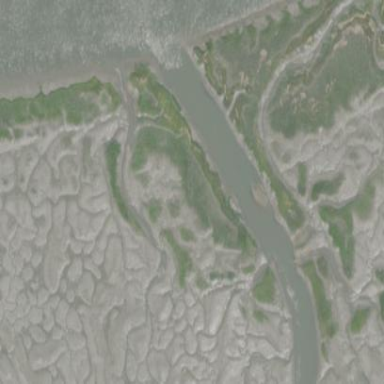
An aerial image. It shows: Tidal marsh wetland.